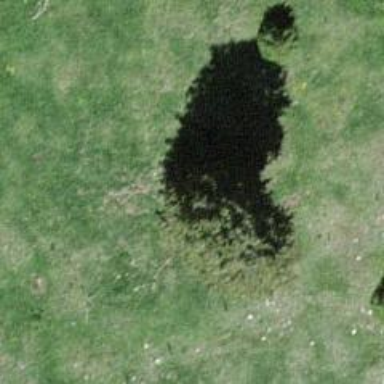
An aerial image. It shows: Needle-leaved tree in its natural environment.